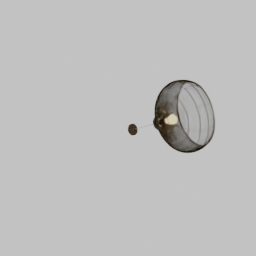
Label: lighting